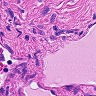
Metastatic tissue present: no